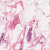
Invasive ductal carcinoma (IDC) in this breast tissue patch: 0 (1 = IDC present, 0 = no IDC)